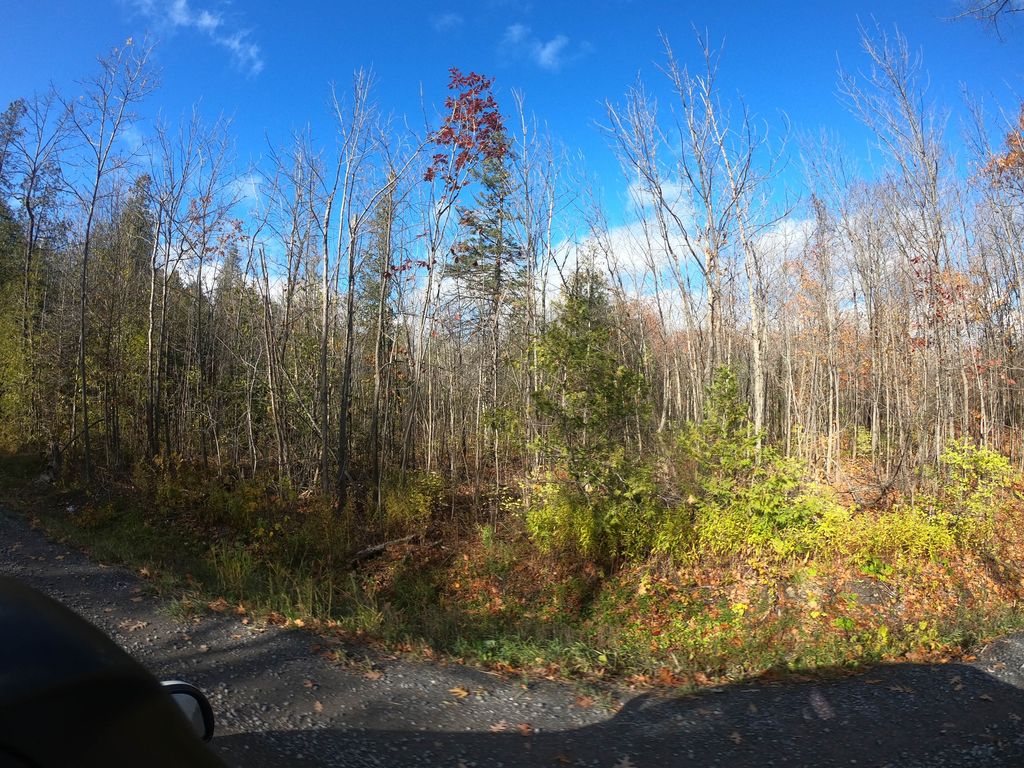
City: ottawa-gatineau